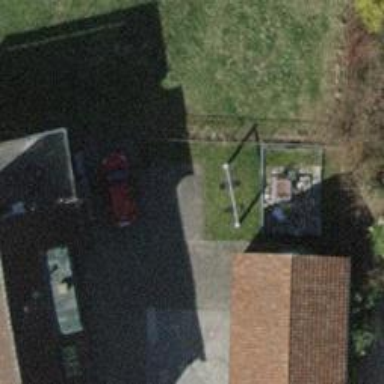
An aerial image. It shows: Driveway made of paving stones.